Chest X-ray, PA view. Patient: 55 years old, sex F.
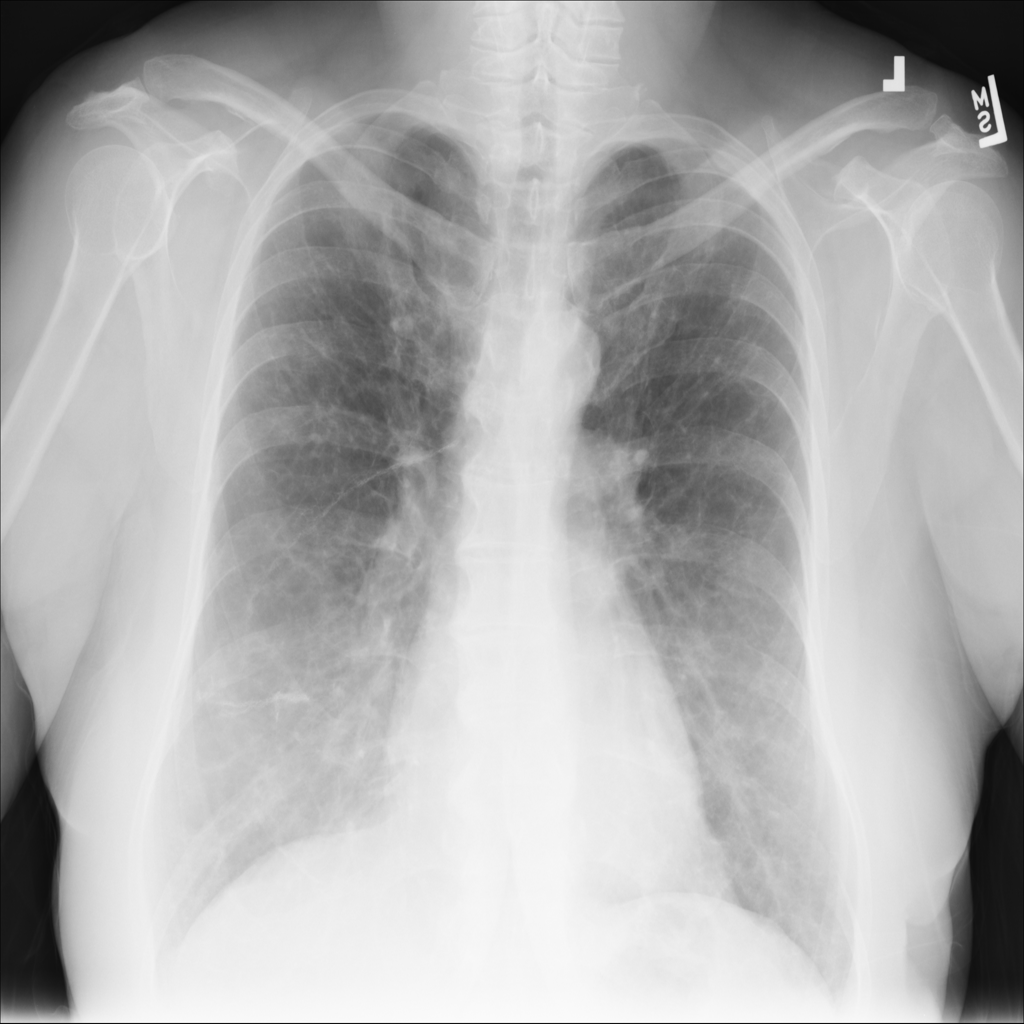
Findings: Pneumothorax